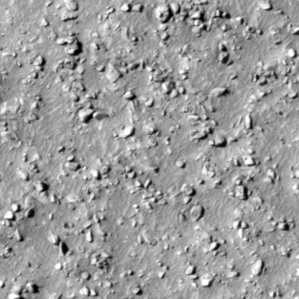
Label: non_frost